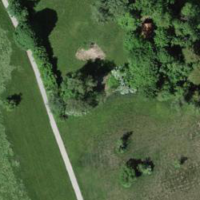
EUNIS habitat code: 16
Species observed at this site:
Corvus corone
Prunus spinosa
Cornus sanguinea
Columba palumbus